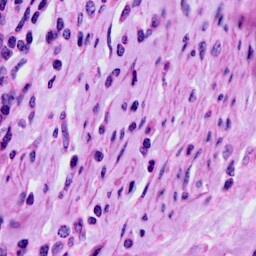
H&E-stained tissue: Cervix